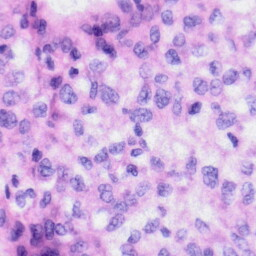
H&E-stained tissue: Liver